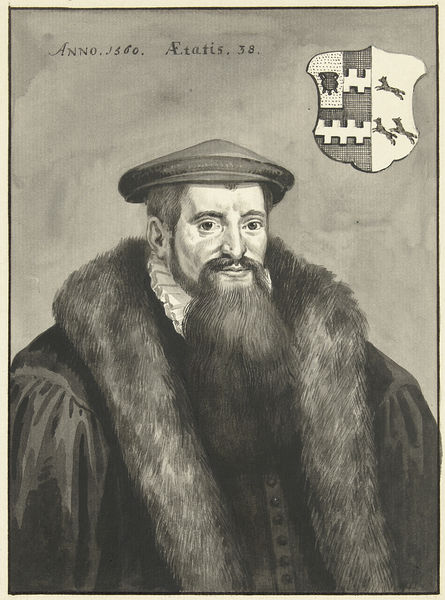
Titel: Portret van Van Slingelandt
Künstler: Aert Schouman
Standort: Amsterdam
Institution: Rijksmuseum
Schlagwörter: mann, hut, bart, kappe, mütze, kragen, pelz, vollbart, portrait, mantel, knöpfe, wappen, pelzkragen, pelzmantel, kessel, füchse, anno, langer bart, perlz, 1560, 1360